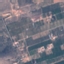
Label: PermanentCrop